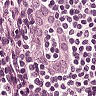
Metastatic tissue present: yes